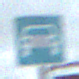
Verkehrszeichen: Kraftfahrstrasse
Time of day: Midday
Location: Outdoor (Suburban)
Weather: Overcast
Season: NotSpecified
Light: Natural